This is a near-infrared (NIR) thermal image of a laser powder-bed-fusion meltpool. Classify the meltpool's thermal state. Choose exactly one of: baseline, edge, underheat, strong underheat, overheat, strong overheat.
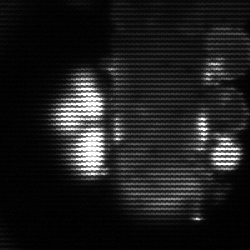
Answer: strong underheat